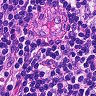
Metastatic tissue present: no